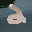
Label: 2